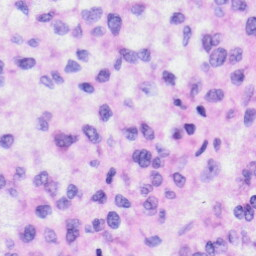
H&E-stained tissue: Liver